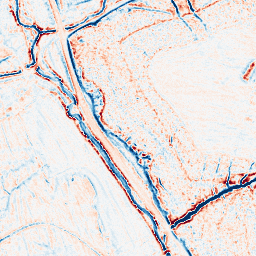
Category: edge_preserving
Decomposition family: bilateral
Decomposition parameters: d: 9
sigma_color: 75
sigma_space: 50
Upsampling method: cubic_catmull_rom
Upsampling parameters: scale: 8
Upsampling scale: 8